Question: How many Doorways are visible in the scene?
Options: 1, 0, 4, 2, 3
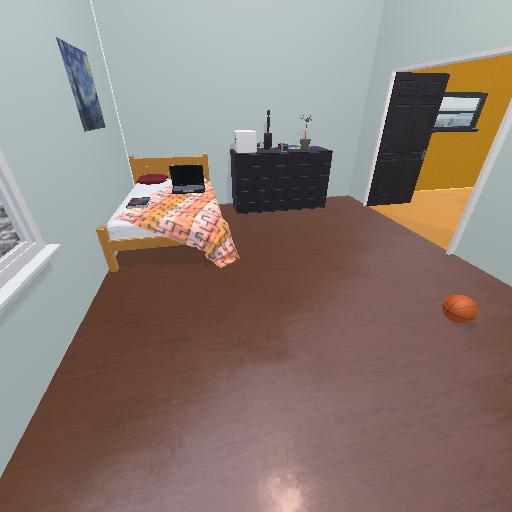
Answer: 1